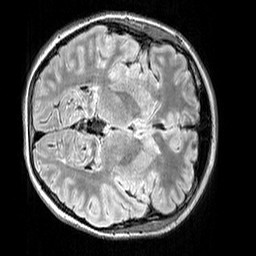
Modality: FLAIR
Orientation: axial
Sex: female
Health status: ill
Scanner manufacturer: siemens
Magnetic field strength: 3 T
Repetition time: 5 s
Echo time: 0.388 s